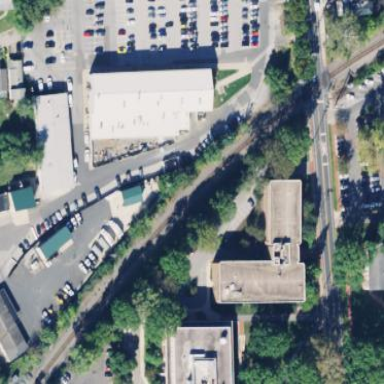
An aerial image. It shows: Parking area.